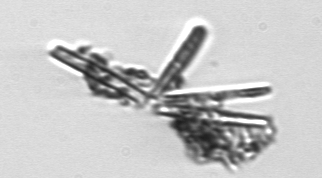
Label: Thalassionema